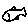
Label: fish